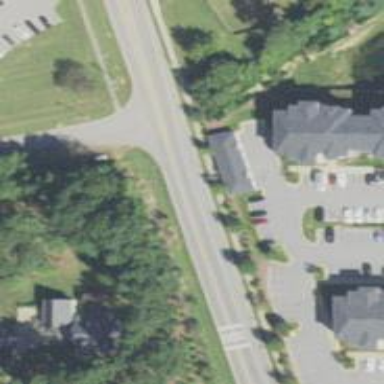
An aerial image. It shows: Tertiary road with asphalt surface and sidewalk on the left.